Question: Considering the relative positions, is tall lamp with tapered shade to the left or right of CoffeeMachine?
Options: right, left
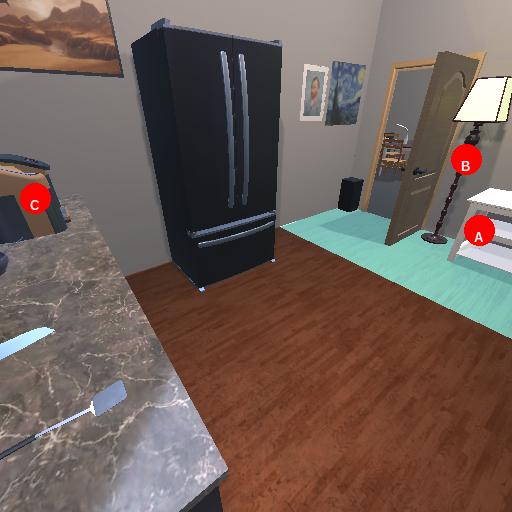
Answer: right